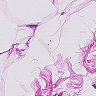
Metastatic tissue present: no